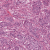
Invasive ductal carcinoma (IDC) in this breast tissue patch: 1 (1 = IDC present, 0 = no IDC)